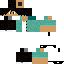
A male human skin with medium skin, wearing brown long hair dressed in a blue hoodie and black pants, featuring a closed mouth.